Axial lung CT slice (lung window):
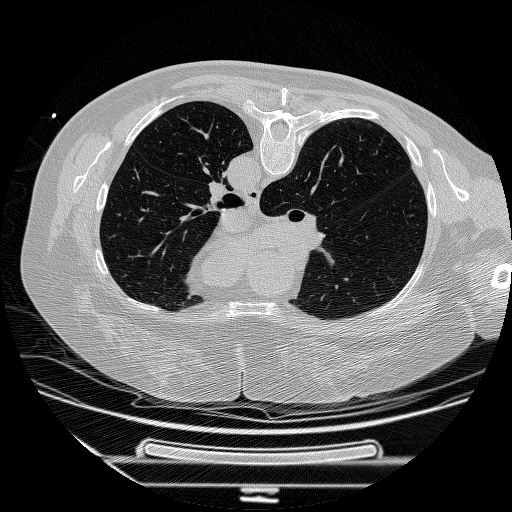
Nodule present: no